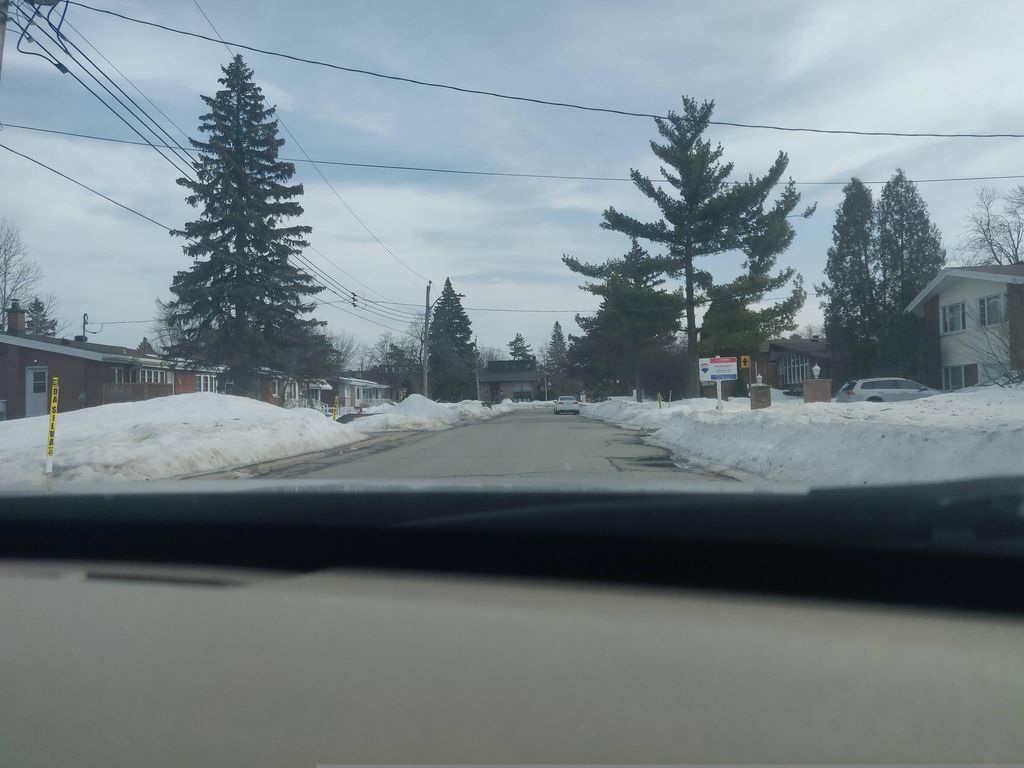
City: montreal